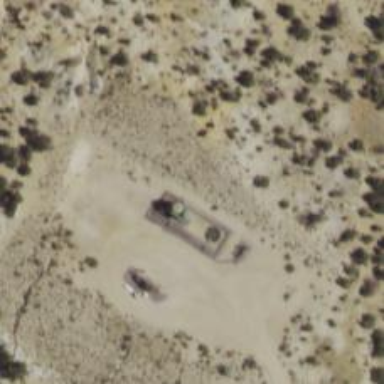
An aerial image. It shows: Storage tank with man-made structure.